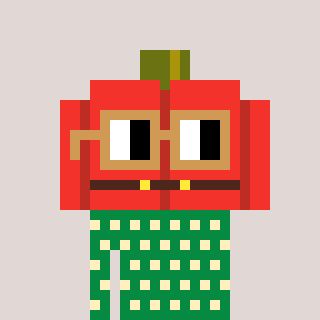
a pixel art character with square brown glasses, a pumpkin-shaped head and a green-colored body on a warm background